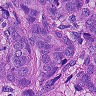
Metastatic tissue present: yes